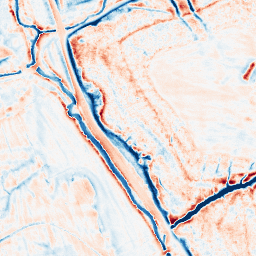
Category: edge_preserving
Decomposition family: guided
Decomposition parameters: radius: 4
eps: 1
Upsampling method: quintic
Upsampling parameters: scale: 4
Upsampling scale: 4